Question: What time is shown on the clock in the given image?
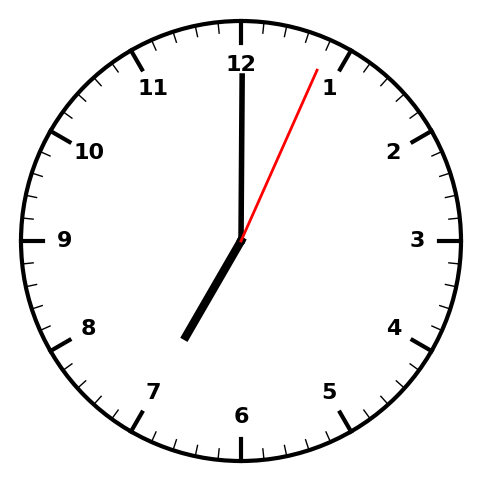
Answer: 07:00:04